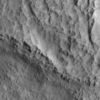
Label: not_dusty